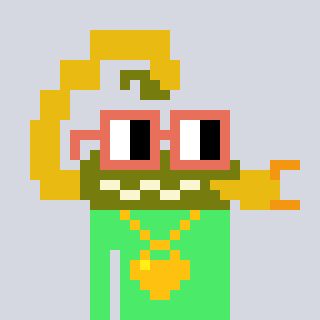
a pixel art character with square orange glasses, a scorpion-shaped head and a teal-colored body on a cool background